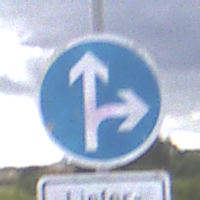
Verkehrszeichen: VorgeschriebeneFahrtrichtungGeradeausOderRechts
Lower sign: BesondereFahrzeugeUndTransportgueter5
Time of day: MorningAfternoon
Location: Outdoor (Suburban)
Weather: PartlyCloudy
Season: NotSpecified
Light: Natural